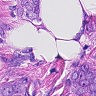
Metastatic tissue present: yes